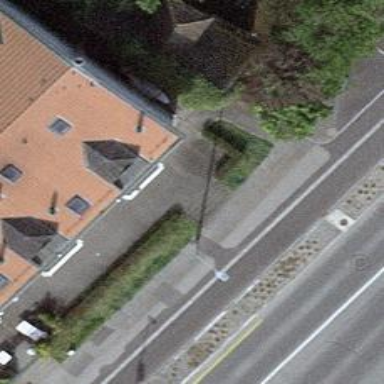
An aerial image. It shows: Set of steps on the road.